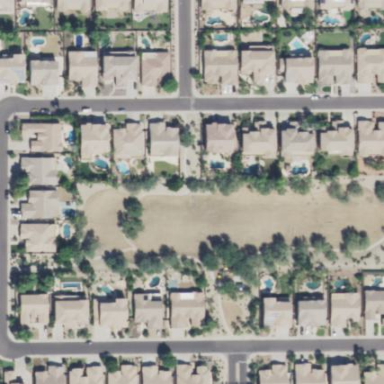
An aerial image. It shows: Gated residential area.